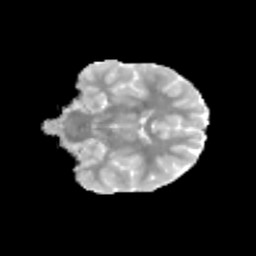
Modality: MD
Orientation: coronal
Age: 9
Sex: female
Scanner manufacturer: siemens
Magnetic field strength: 3 T
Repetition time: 3.8 s
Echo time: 0.07 s